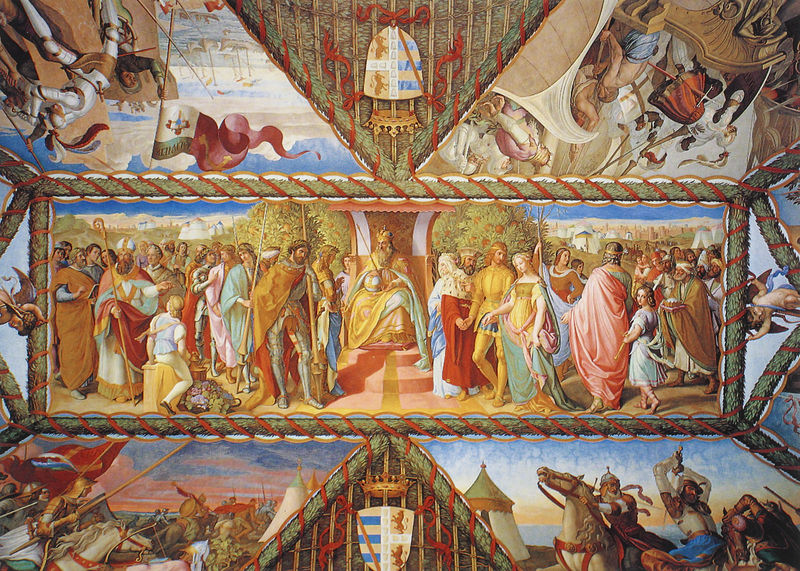
Titel: Der Ariost - Saal
Künstler: Julius Schnorr von Carolsfeld
Standort: Rom, Casino Massimo (EU - I - Latium)
Schlagwörter: blau, menschen, bunt, bild, mantel, krone, pferde, reiter, fahnen, krieg, bischof, könig, thron, ritter, altar, wappen, löwen, deckengemälde, perd, zelt, kreuzritter, historien, fesco, kpnig, menshenmasse, lpwen, wimepel